Current action and preconditions to check: trajectory_clear

Your task: For each precondition in the list above, predict whether it will hold at this action.

Consider the current scene as observed from the mobile robot's camera, and analyze the predicted future states of all dynamic agents (e.g., people, animals, vehicles, or any moving entities) within the NEXT SECOND.

IMPORTANT: Only answer "very likely" if you are absolutely certain—based on strong, clear evidence—that a dynamic agent will violate the precondition in the predicted future state. Do NOT answer "very likely" for unlikely, ambiguous, or low-probability risks.

Ask yourself for each precondition: Is there a high probability, with clear and convincing evidence, that the predicted future states of any dynamic agent will interfere with the predicted future state of the currently executing action within the NEXT SECOND, causing that precondition to fail?

Assess the risk level based on these predictions. Use "likely" or "very likely" if motions create a clear risk of interference.

Use "neutral" or "improbable" if agents are nearby but their predicted paths are clearly diverging or non-conflicting.

Failure Risk Categories: "very improbable", "improbable", "neutral", "likely", "very likely"

Answer Format: Output ONLY the probability_of_failure value from these categories: "very improbable", "improbable", "neutral", "likely", "very likely"

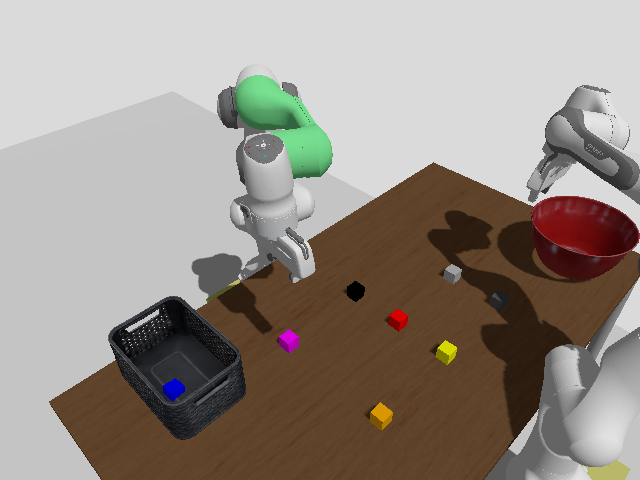

Answer: very improbable